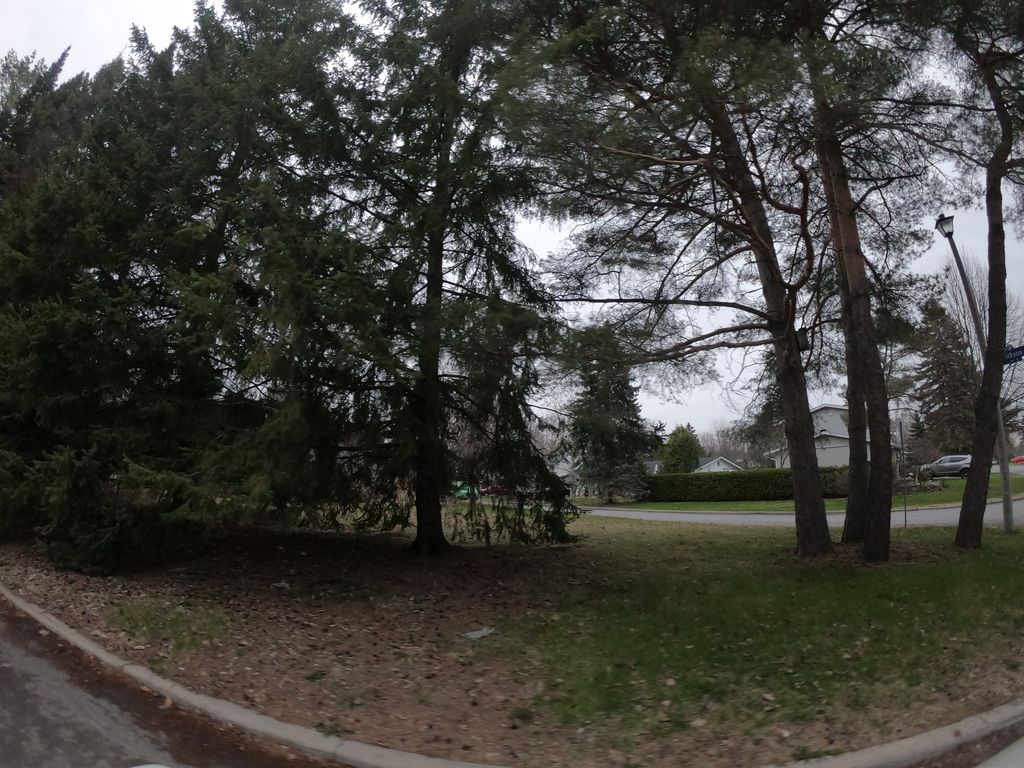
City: ottawa-gatineau